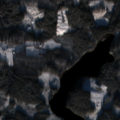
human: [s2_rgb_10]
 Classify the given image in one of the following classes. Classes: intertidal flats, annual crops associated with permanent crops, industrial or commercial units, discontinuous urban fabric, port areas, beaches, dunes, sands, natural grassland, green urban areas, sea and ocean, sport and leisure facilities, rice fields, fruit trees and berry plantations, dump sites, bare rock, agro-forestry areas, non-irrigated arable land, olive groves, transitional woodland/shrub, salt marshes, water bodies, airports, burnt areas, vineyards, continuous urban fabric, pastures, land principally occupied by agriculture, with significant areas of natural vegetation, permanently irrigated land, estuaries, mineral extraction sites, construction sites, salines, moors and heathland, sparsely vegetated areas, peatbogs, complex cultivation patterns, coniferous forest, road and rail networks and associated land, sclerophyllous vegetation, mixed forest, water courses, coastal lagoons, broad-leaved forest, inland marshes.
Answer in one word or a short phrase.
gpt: land principally occupied by agriculture, with significant areas of natural vegetation, coniferous forest, mixed forest, water bodies